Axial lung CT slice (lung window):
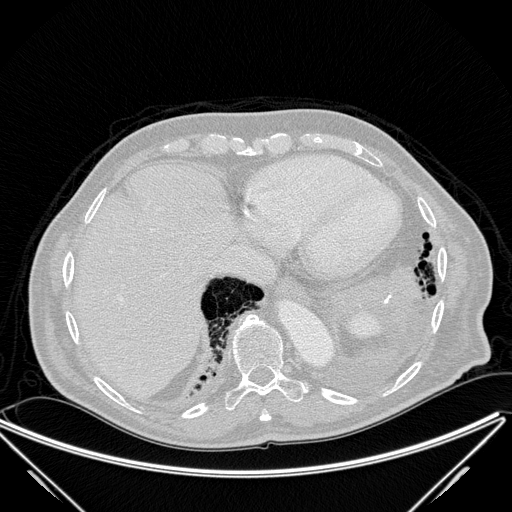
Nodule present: no